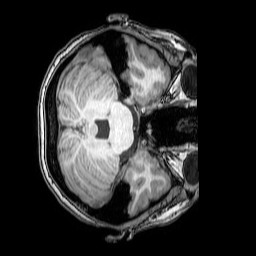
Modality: T1w
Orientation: axial
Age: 18
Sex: female